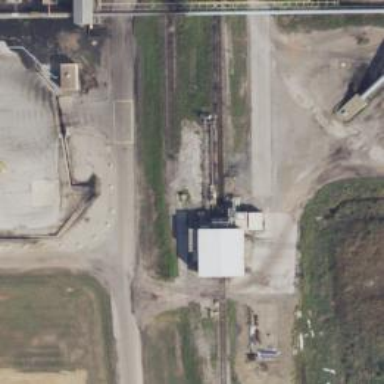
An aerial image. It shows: Railway siding with rails.